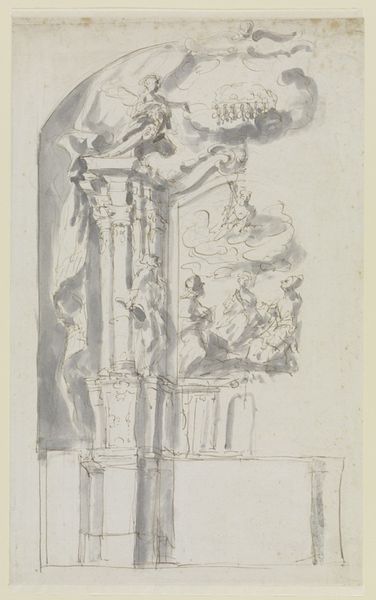
Titel: Altar mit Ecclesia triumphans und Heiligen
Künstler: Anonym (18. Jh. D)
Standort: Karlsruhe
Institution: Staatliche Kunsthalle Karlsruhe
Schlagwörter: grau, himmel, arch, architecture, balcony, blue, church, column, columns, crown, curtain, curtains, hall, lamp, men, people, white, window, women, black, figures, gouache, gray, grey, lace, old, painting, sitting, theatre, wall, woman, print, servant, brown, smoke, angel, angels, classic, classical, cloud, clouds, gods, greek, heaven, life, man, mythology, roman, sky, stone, building, house, tower, baroque, stand, flowing, light, drawing, paper, black and white, castle, shadow, sketch, allegory, saint, pen, monument, sculpture, statue, swirl, wings, classics, scene, abstract, drapery, marble, fahne, schwarz, ancient, antique, design, plan, rome, temple, ink, draft, gate, watercolor, watercolour, art, statues, study, pencil, draw, religion, lines, shapes, fire, wolken, chariot, god, goddess, brush, aquarell, rough, charcoal, crayon, coulds, flow, paint, simple, pillar, ghost, playing, portal, structure, rococo, tan, standing, engel, scary, mural, myths, angle, barock, swirls, weiß, greece, witch, witches, bending, aquarel, unfinished, ugly, servants, persons, rauch, heroic, inside, soft, grayscale, säule, corner, schwarz-weiss, olympus, blatt, balck, te, scetch, pilar, colum, washes, parchment, n, printmaking, delicate, dim, vague, inl, display, indistinct, wirbel, compositional drawing of an altarpiece, with, ee, df, statute, deities, balcon, socle, old building, gly, drowings, fd, vintag, gjfk, gjkgjdf, tierop, wispy, ddg, gd, dfterrte, gdgdgd, treteter, gdgdgfd, gfdgf, terete, hghgf, jhgjgh, lfie, helenistic, taböe, theathre, piller, brush painting, watercoolour, insid, waft, ephemeral